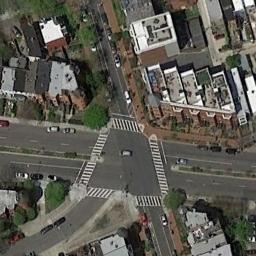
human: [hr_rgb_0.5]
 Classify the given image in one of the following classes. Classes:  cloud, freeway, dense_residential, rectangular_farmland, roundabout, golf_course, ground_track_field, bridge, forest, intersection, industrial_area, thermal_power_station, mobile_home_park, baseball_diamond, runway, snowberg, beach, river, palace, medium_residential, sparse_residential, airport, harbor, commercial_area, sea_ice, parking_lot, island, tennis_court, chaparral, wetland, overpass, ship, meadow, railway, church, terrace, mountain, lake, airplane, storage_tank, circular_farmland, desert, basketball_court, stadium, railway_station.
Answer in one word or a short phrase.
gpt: intersection